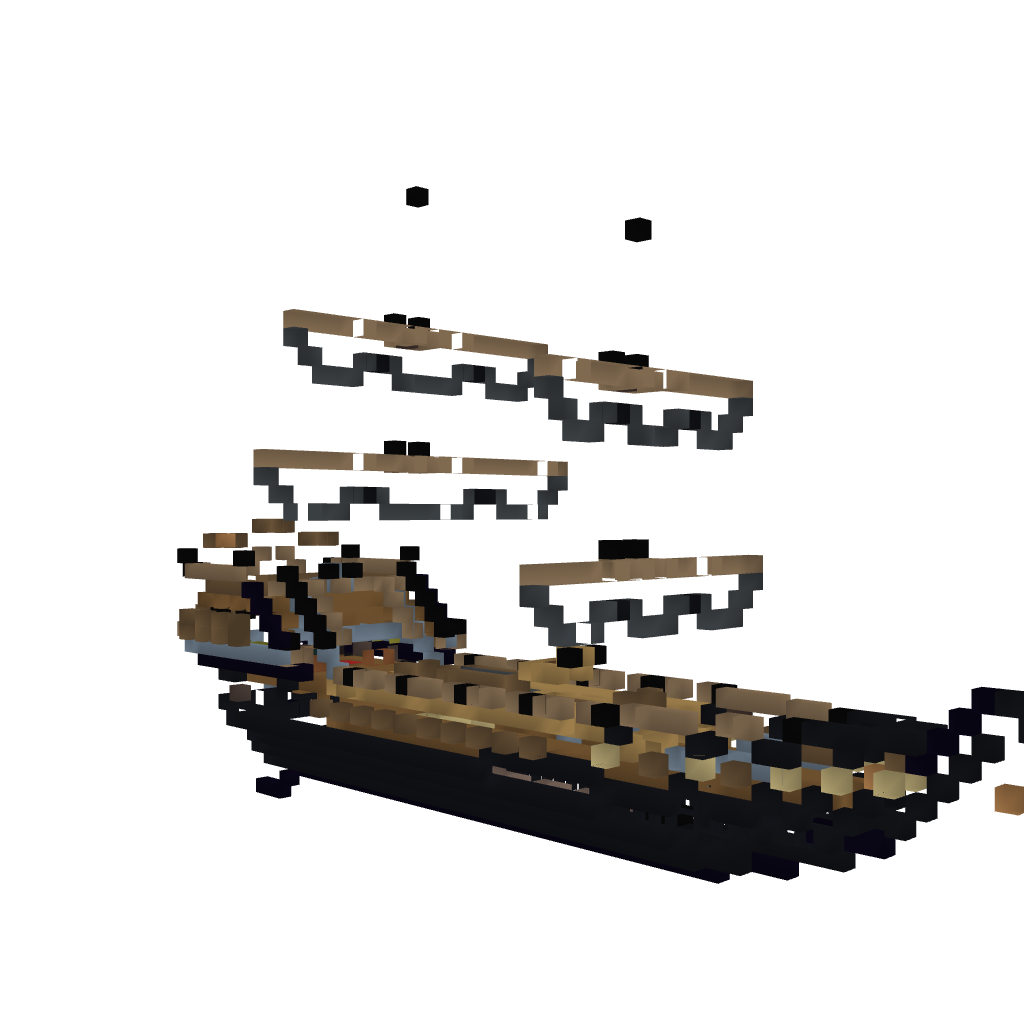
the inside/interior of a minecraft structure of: AxiumSA